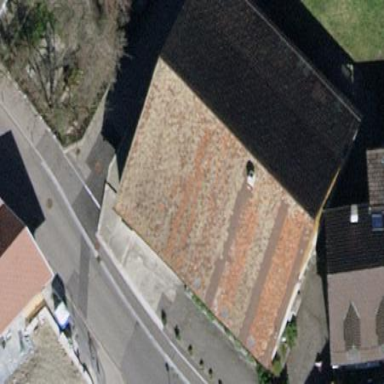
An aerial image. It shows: Pitched roof building.